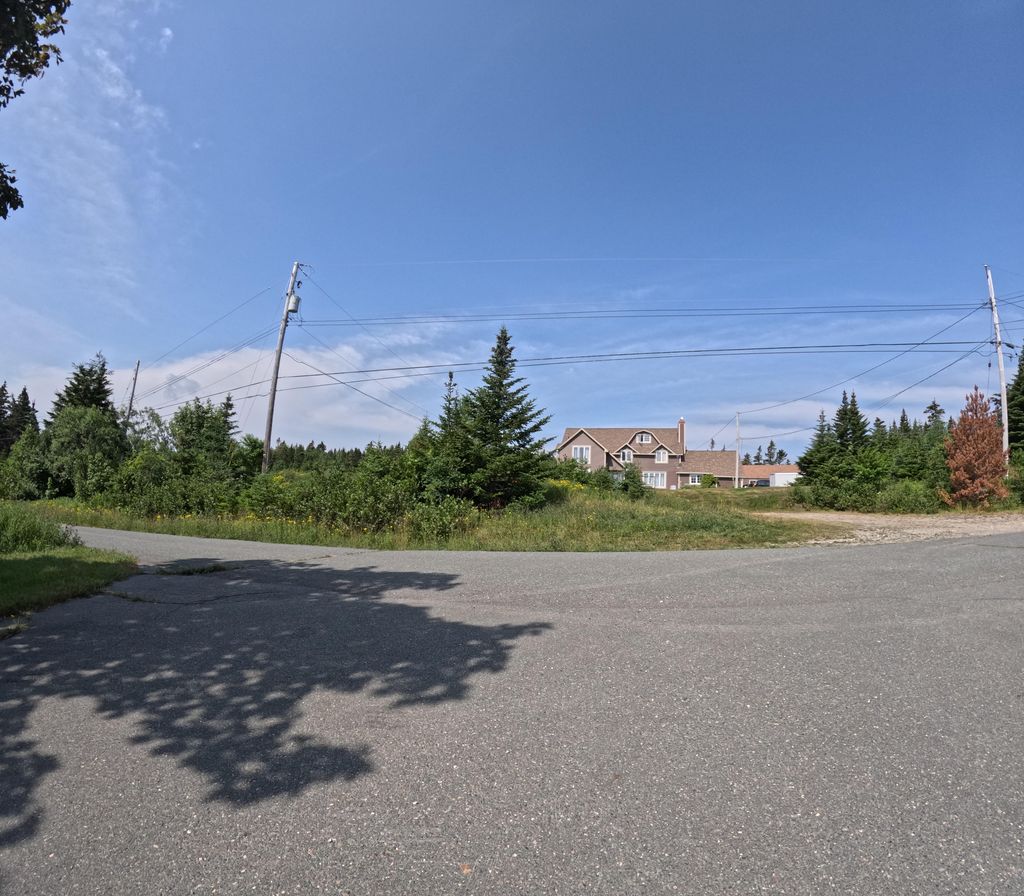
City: st_johns